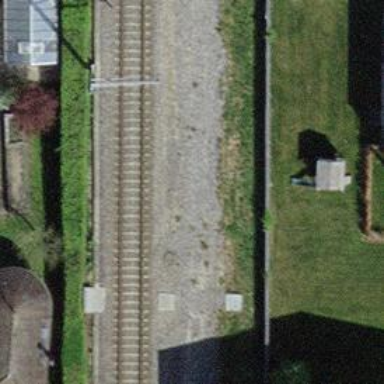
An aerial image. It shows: Abandoned railway spur with one track.